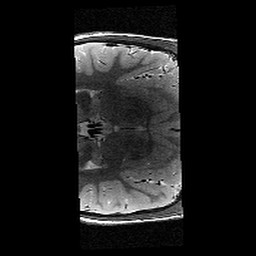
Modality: T2w
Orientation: axial
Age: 12
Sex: male
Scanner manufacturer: siemens
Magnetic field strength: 3 T
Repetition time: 8.46 s
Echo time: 0.067 s